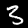
Digit: 3